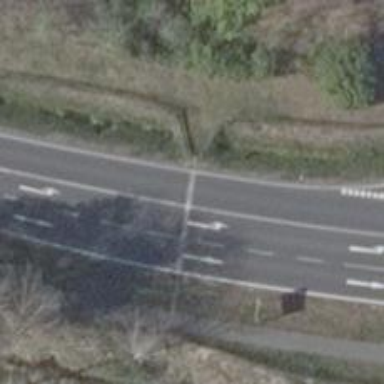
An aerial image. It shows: Secondary road with asphalt surface.